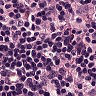
Metastatic tissue present: no